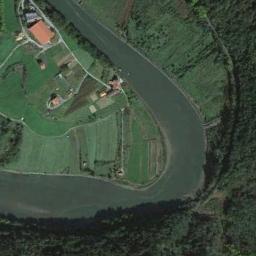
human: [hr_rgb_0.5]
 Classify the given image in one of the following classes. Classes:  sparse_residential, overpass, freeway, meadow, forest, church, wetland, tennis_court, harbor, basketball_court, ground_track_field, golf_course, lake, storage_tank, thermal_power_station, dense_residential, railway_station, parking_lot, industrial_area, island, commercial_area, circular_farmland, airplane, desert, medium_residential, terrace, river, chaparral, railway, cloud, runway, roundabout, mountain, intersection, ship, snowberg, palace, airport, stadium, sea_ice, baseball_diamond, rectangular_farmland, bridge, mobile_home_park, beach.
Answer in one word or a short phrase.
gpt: river